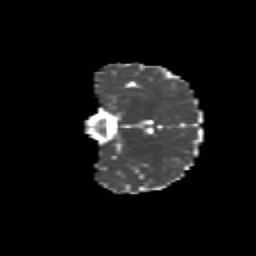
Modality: MD
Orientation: coronal
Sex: female
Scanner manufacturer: siemens
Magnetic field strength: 3 T
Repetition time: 5 s
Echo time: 0.071 s